Question: So I am trying to map Tide times on a line graph using Google's Chart API.
However, the points plotted on the Graph don't correspond to the correct date and time values.
The data is in the form date time (x-axis) and height of tide (y-axis).
I'm not sure if I am creating the date time value correctly, or it the API is just doing something weird.
For instance, the last date in the tideTimes array is for the 1st of November, but the Graph is showing data points for December, you can see this behaviour in image below. I added the code below to allow you to recreate these errors.
If anyone could tell me what I am doing wrong, it would be greatly appreciated.

'''
<html>
<head>
<script type="text/javascript" src="https://www.google.com/jsapi"></script>
<script type="text/javascript">
google.load("visualization", "1", {packages:["corechart"]});
google.setOnLoadCallback(drawWeekChart);
function drawWeekChart() {
var data = new google.visualization.DataTable();
data.addColumn('datetime', 'Date');
data.addColumn('number', 'Wave Height (Meters)');
var tideTimes = [
[new Date(2012, 10, 29, 05, 44, 00, 00), 9.12],
[new Date(2012, 10, 29, 11, 47, 00, 00), 1.62],
[new Date(2012, 10, 29, 18, 01, 00, 00), 9.23],
[new Date(2012, 10, 30, 00, 01, 00, 00), 1.55],
[new Date(2012, 10, 30, 06, 16, 00, 00), 9.20],
[new Date(2012, 10, 30, 12, 16, 00, 00), 1.58],
[new Date(2012, 10, 30, 18, 33, 00, 00), 9.21],
[new Date(2012, 10, 31, 00, 29, 00, 00), 1.54],
[new Date(2012, 10, 31, 06, 46, 00, 00), 9.21],
[new Date(2012, 10, 31, 12, 45, 00, 00), 1.60],
[new Date(2012, 10, 31, 19, 04, 00, 00), 9.12],
[new Date(2012, 11, 01, 00, 58, 00, 00), 1.59]
// new Date( YYYY, MM, DD, HH, MM, SS, MS), height]
];
data.addRows(tideTimes);
var options = {
title: 'Tide Times',
smoothLine: true,
width: 984,
height: 600
};
var chart = new google.visualization.LineChart(document.getElementById('tide_chart_week'));
chart.draw(data, options);
}
</script>
</head>
<body>
<div id="tide_chart_week" stye="float:left; height:800px; background:blue;"></div>
</body>
</html>
'''
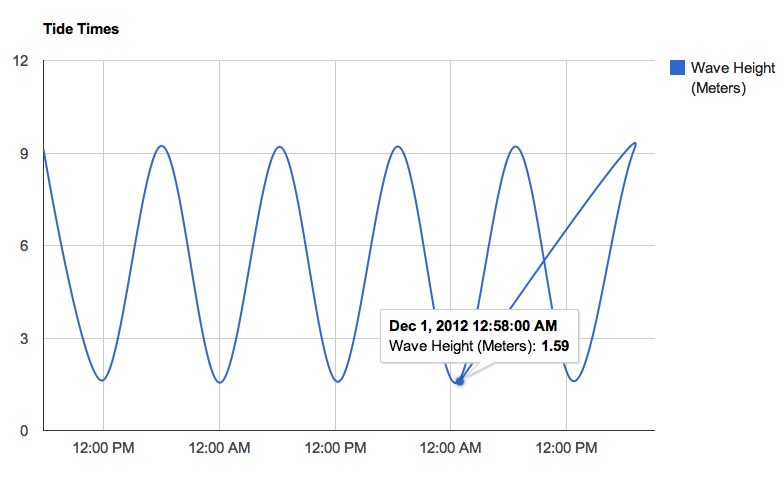
Answer: Month must be a integer b/w 0-11.
Check the Date() constructor docs [0]
> month Integer value representing the month, beginning with 0 for
January to 11 for December.
Just change your 'tideTimes' variable accordingly
'''
var tideTimes = [
[new Date(2012, 9, 29, 05, 44, 00, 00), 9.12], // october
//.....
[new Date(2012, 10, 01, 00, 58, 00, 00), 1.59] // november
];
'''
Also, you might want to change your chart's horizontal axis format to show friendlier dates
'''
var options = {
/*.. current options ..*/
hAxis: {format:'MMM d, y'}
};
'''

Here's an example: <URL>
---
<URL>